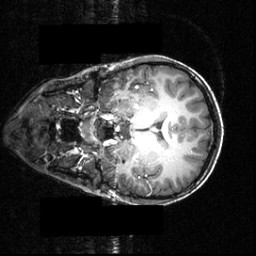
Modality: T1w
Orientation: coronal
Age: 12
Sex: female
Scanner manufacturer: siemens
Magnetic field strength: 3.951 T
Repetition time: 1.5 s
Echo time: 0.00335 s